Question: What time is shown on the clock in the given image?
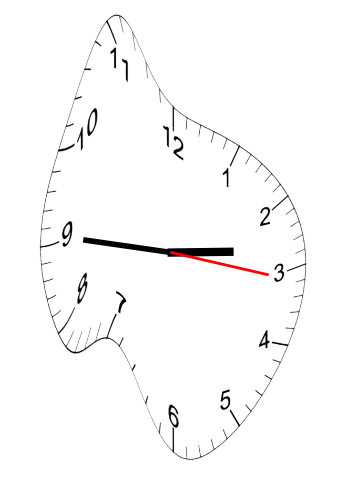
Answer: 02:45:16